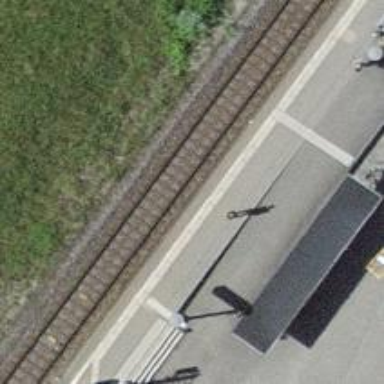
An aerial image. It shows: Stop position for public transport on the railway.